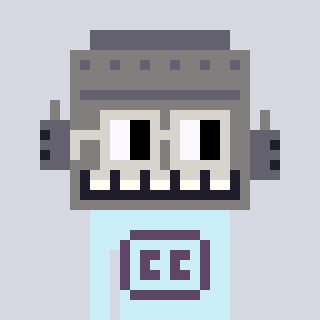
a pixel art character with square light gray glasses, a robot-shaped head and a cold-colored body on a cool background